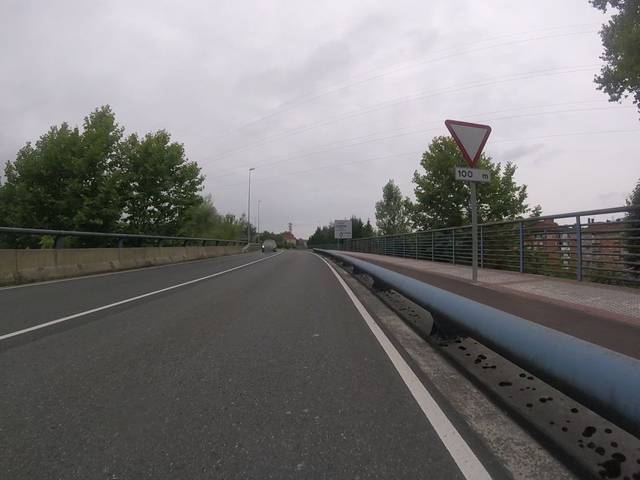
Region: Spain
Coordinates: 43.308, -1.885